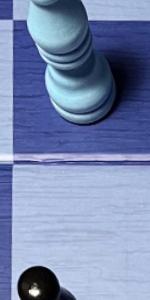
Label: Empty